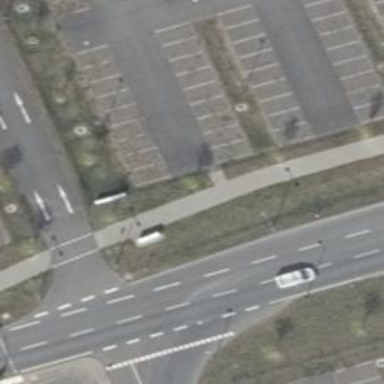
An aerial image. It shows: Footway.